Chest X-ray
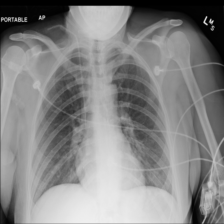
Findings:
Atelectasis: negative
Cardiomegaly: negative
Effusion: negative
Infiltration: negative
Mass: negative
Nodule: negative
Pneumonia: negative
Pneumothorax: negative
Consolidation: negative
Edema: negative
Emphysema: negative
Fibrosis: negative
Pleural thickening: negative
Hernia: negative